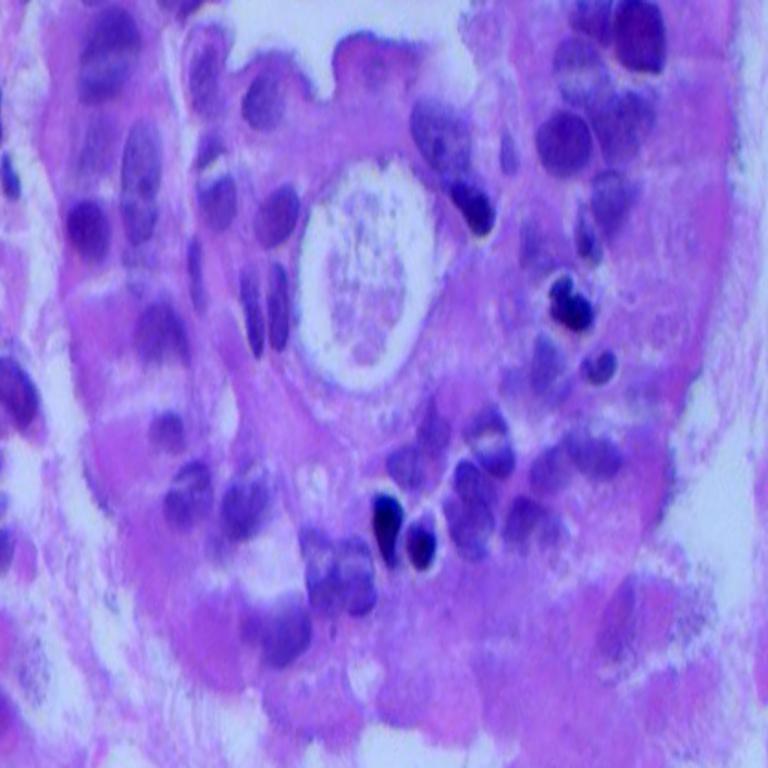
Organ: lung
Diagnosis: adenocarcinomas